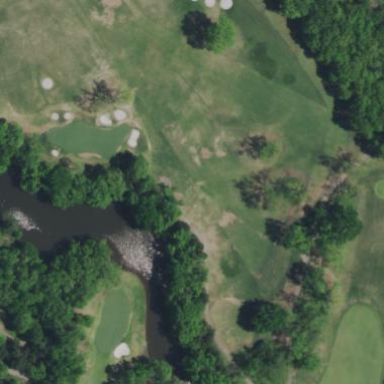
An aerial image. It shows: Meadow used as golf fairway.